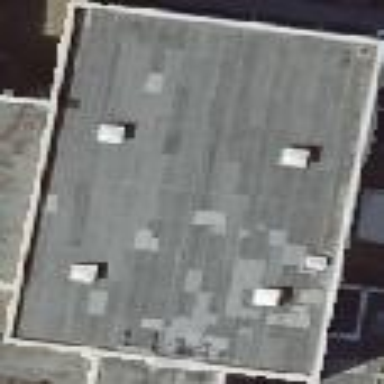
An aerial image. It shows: Industrial building.